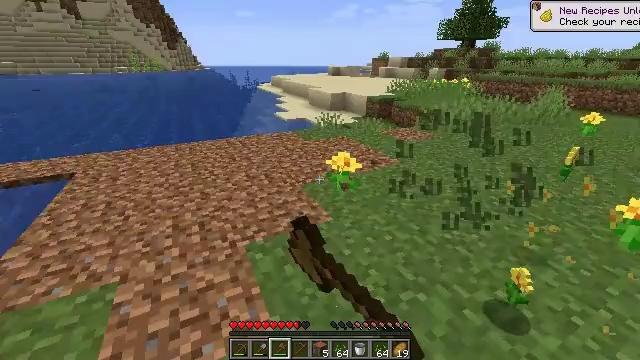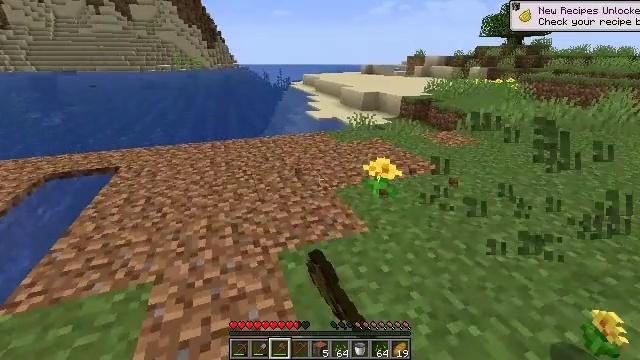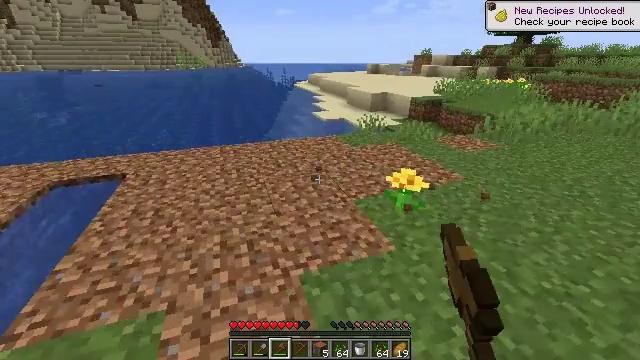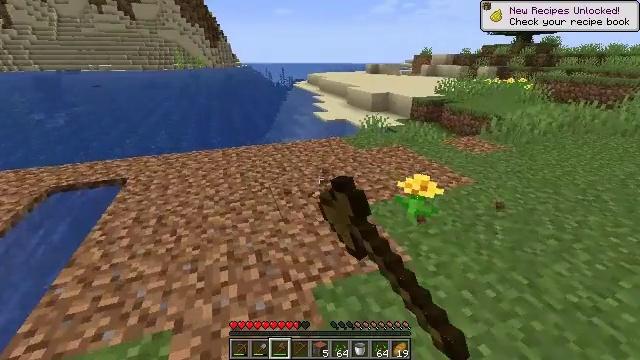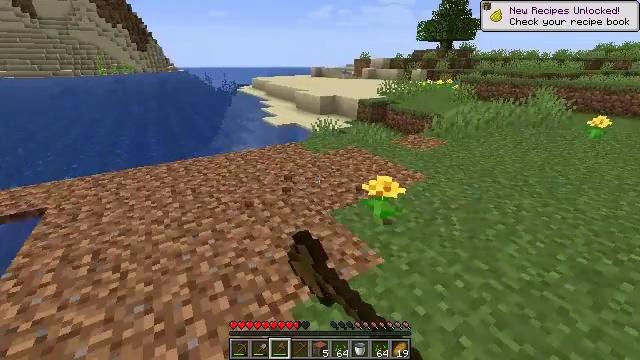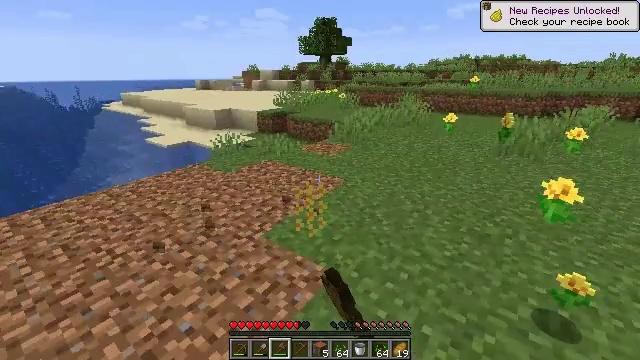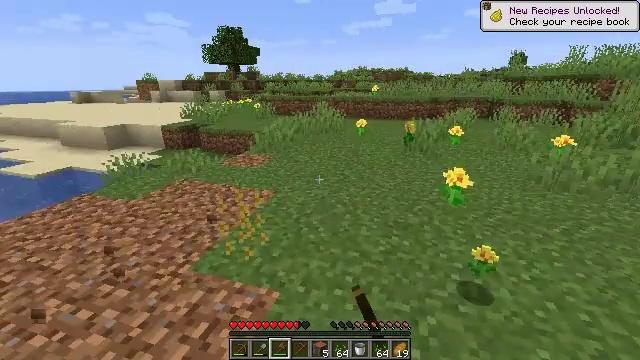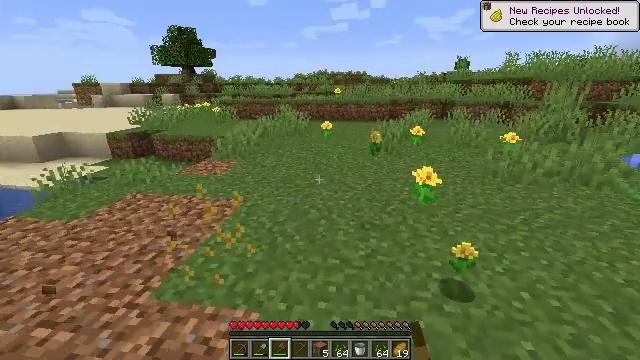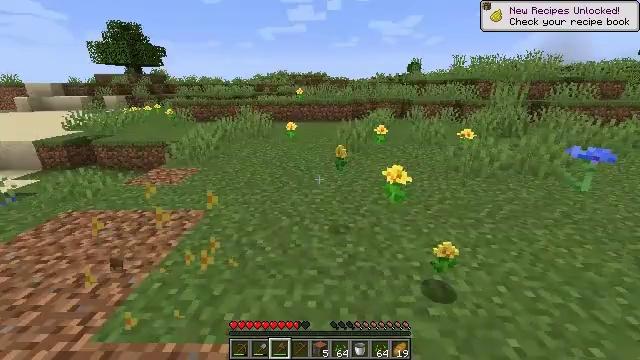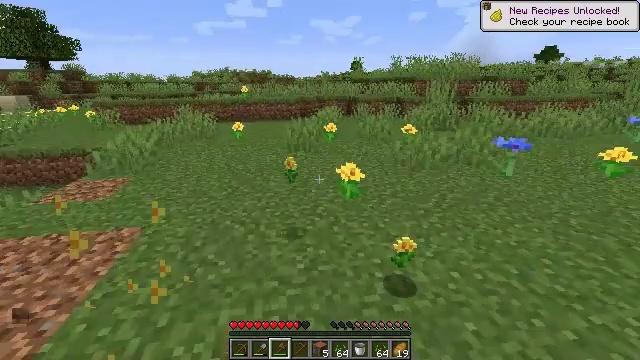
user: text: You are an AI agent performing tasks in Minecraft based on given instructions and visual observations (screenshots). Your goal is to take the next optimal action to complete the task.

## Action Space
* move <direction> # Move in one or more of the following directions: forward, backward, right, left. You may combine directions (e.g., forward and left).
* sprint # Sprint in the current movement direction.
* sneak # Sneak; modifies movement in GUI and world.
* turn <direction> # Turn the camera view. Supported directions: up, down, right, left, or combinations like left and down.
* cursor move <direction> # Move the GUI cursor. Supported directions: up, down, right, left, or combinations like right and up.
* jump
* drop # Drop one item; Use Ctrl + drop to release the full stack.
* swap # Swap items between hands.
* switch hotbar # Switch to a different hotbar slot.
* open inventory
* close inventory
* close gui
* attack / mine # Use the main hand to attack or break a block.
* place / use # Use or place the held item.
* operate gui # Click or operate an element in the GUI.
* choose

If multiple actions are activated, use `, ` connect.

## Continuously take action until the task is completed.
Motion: motion action
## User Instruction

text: Collect a dandelion flower.
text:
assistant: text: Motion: move forward and move left, turn left, attack / mine
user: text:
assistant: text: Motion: move forward and move left, attack / mine
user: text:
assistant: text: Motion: move forward and move left, attack / mine
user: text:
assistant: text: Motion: move forward and move left, turn right, attack / mine
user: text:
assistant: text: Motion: move forward and move left, turn right and up, attack / mine
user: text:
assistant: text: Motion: move forward, turn right and up, attack / mine
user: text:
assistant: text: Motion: move forward, turn right, attack / mine
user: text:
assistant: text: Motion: move forward, turn right, attack / mine
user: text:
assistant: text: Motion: move forward, turn right, attack / mine
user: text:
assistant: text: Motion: attack / mine